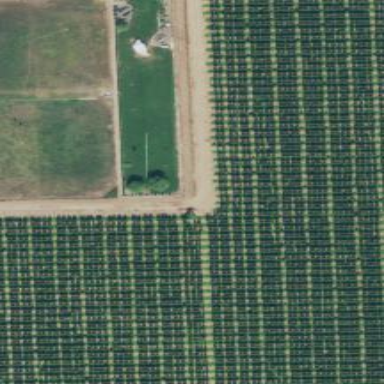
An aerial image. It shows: Orchard.